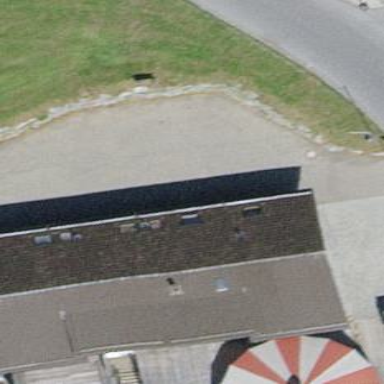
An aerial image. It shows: Building.